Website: lowes
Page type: customer-info-address
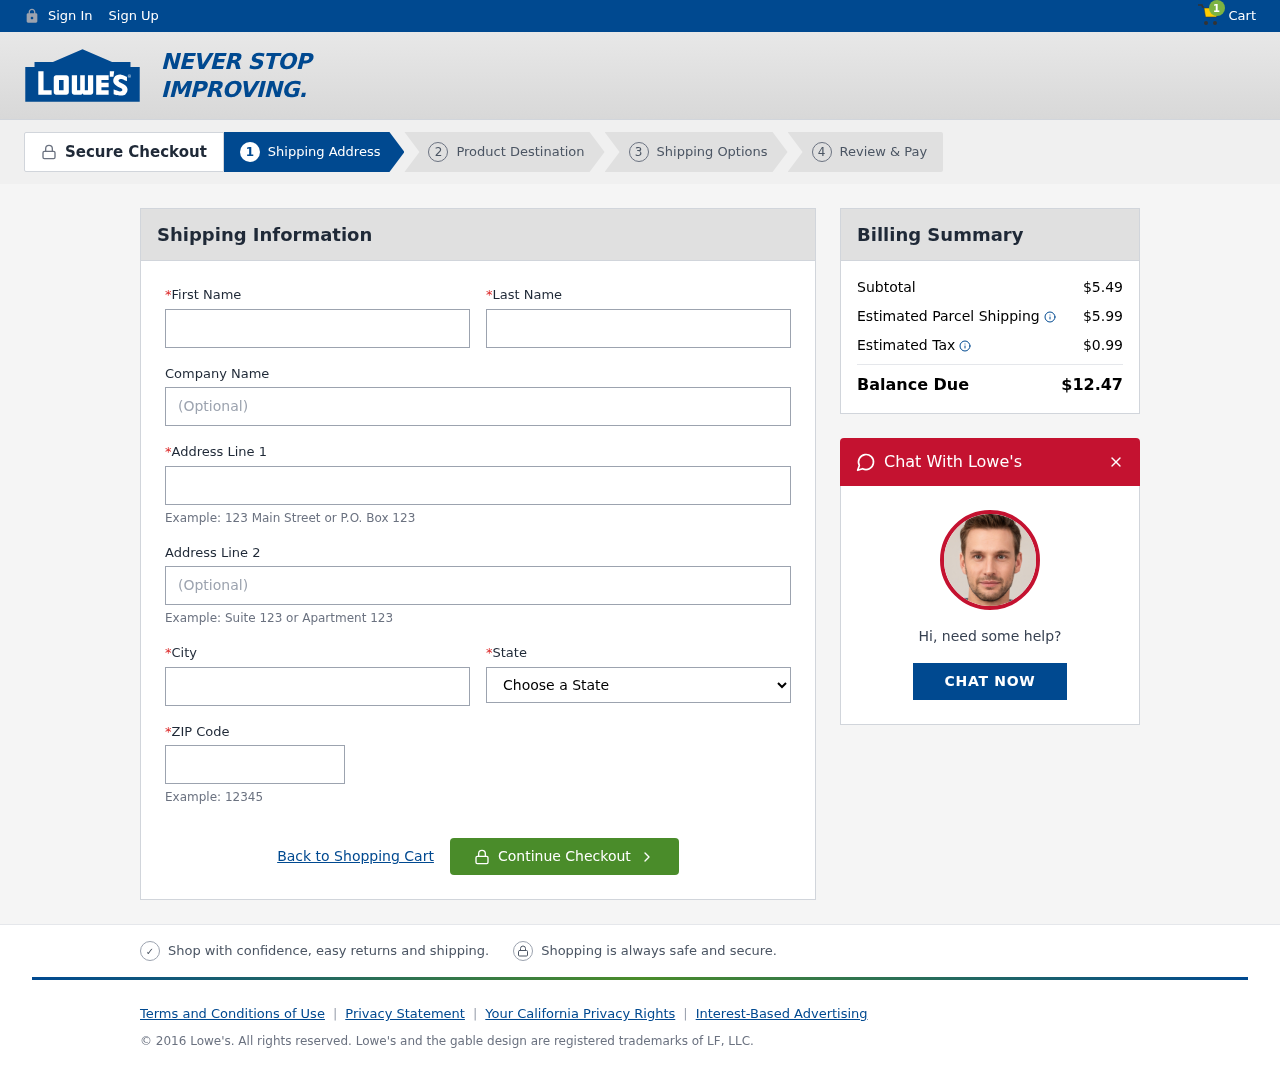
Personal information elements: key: PII_CITY
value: North Robinport
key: PII_COMPANY
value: Smith Ltd
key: PII_FIRSTNAME
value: Peter
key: PII_LASTNAME
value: Wilson
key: PII_POSTCODE
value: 31976
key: PII_STATE
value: Florida
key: PII_STREET
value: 20475 Smith Lock Apt. 181
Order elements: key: ORDER_NUM_ITEMS
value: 1
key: ORDER_SUBTOTAL
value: $5.49
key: ORDER_SHIPPING_COST
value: $5.99
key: ORDER_TAX
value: $0.99
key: ORDER_TOTAL
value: $12.47